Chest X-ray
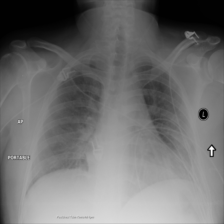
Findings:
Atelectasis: negative
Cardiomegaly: negative
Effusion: negative
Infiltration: negative
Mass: negative
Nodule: negative
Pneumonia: negative
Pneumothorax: negative
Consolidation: negative
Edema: negative
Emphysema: negative
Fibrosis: negative
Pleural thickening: negative
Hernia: negative